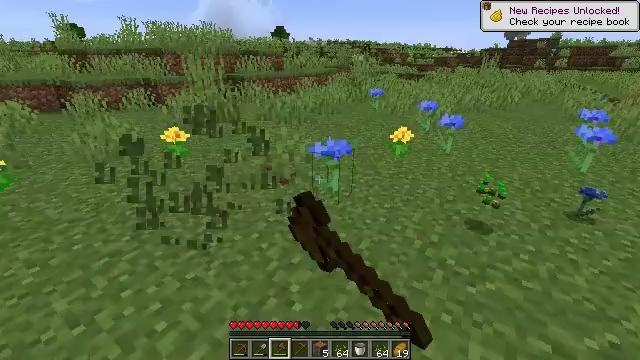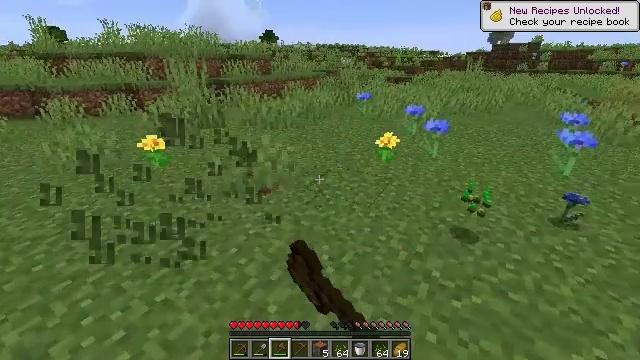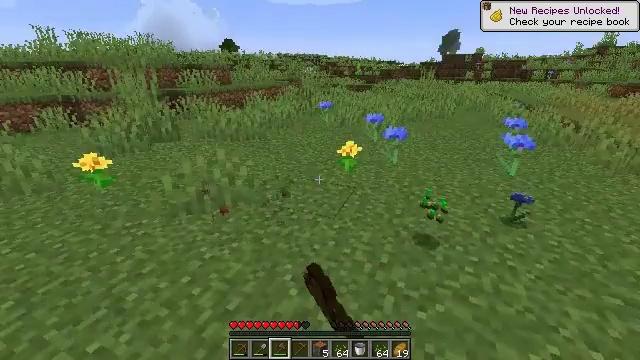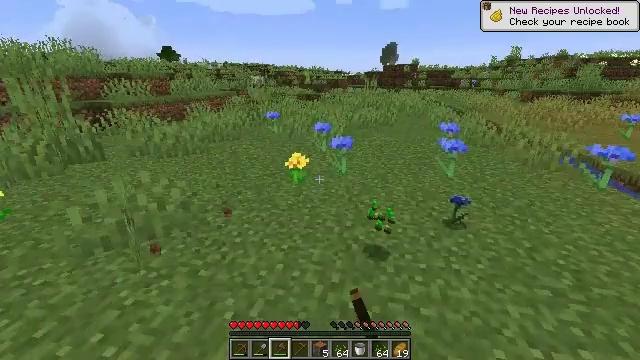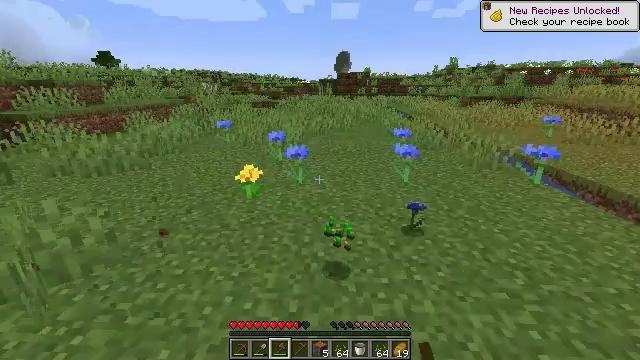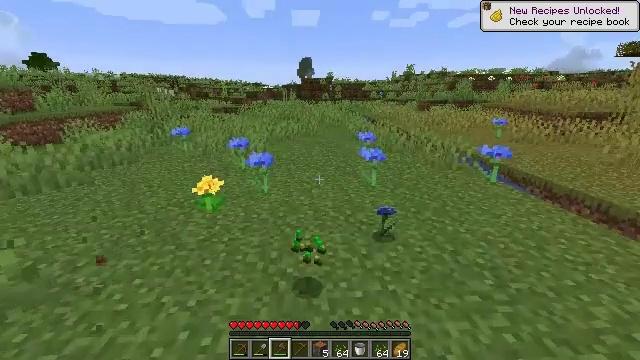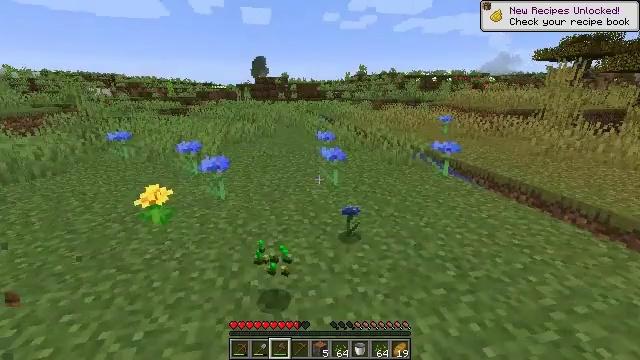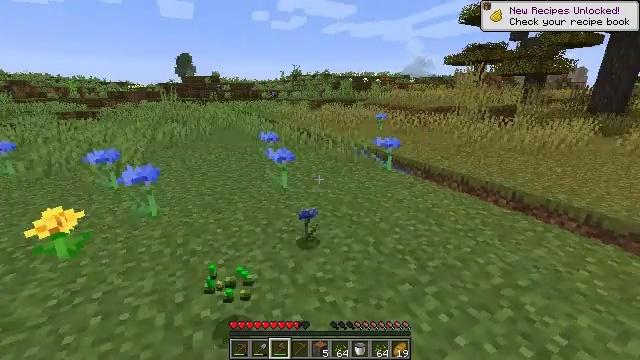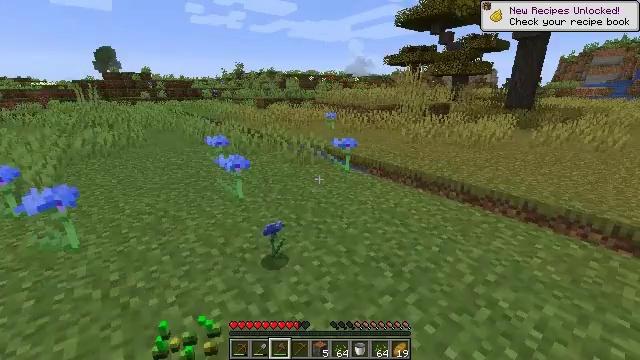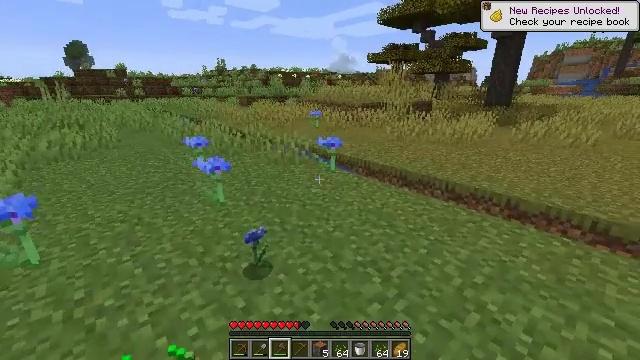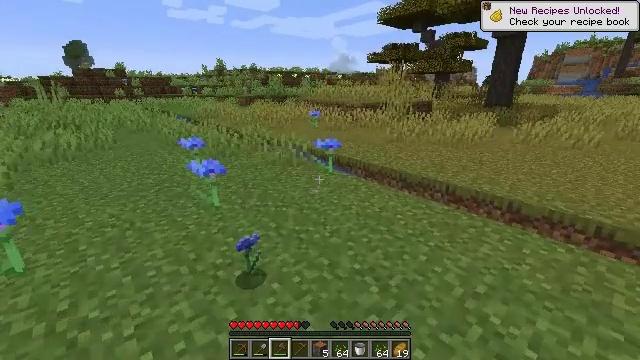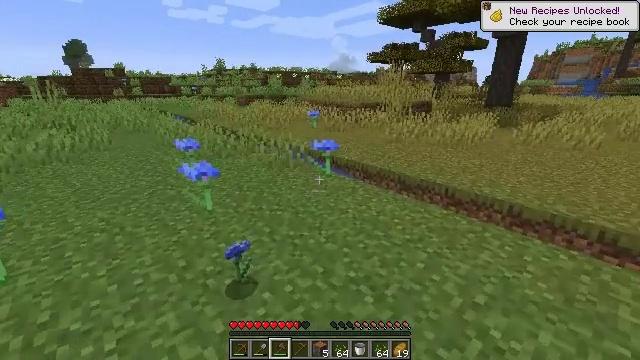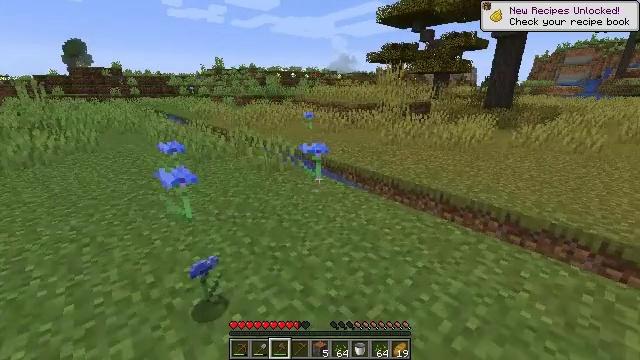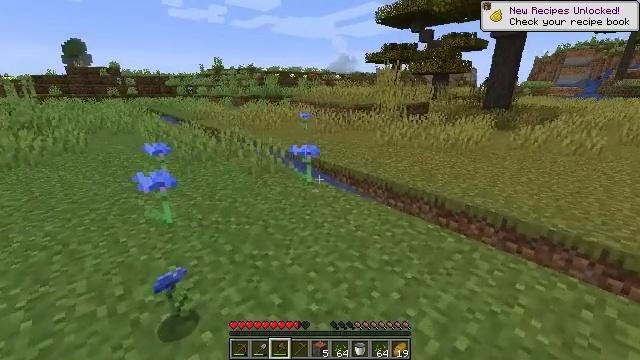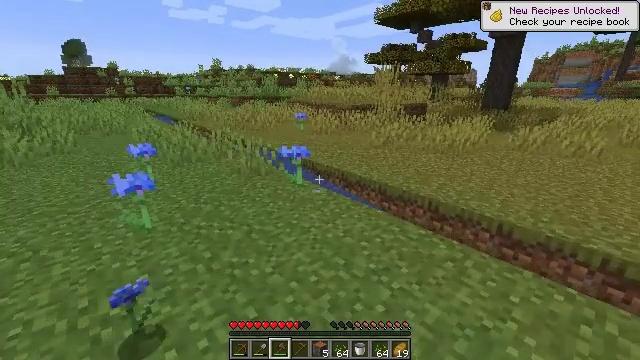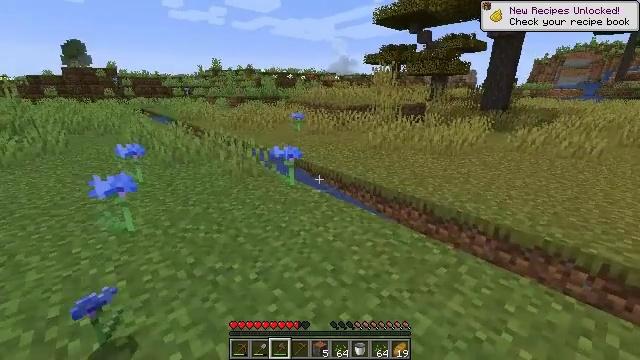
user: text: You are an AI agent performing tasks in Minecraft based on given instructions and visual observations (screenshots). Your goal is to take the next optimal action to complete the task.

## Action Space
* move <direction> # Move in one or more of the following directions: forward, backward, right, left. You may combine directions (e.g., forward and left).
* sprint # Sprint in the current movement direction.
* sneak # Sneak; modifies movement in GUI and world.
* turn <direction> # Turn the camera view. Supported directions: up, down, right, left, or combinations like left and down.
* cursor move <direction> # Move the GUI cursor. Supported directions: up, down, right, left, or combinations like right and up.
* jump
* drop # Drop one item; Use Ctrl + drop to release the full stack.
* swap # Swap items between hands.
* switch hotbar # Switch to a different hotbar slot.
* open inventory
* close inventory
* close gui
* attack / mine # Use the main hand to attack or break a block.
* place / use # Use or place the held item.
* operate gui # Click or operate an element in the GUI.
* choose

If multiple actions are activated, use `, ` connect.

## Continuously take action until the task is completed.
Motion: motion action
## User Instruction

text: Break the cornflower to collect it.
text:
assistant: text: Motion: move forward and move right, turn right, attack / mine
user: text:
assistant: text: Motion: move forward and move right, turn right and up, attack / mine
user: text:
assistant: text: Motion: move forward and move right, turn right and up, attack / mine
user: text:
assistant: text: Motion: move forward, turn right and up, attack / mine
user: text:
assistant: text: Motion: move forward, turn right, attack / mine
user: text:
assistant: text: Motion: move forward and move left, turn right, attack / mine
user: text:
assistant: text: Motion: move forward and move left, turn right, attack / mine
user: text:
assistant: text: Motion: move forward and move left, turn right, attack / mine
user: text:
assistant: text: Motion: move forward and move right, turn right, attack / mine
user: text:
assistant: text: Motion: move forward and move right, attack / mine
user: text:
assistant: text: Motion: move forward and move right, attack / mine
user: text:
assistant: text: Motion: move forward and move right, attack / mine
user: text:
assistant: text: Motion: move forward and move right, attack / mine
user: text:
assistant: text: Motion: move forward and move right, attack / mine
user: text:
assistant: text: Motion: move forward and move right, attack / mine
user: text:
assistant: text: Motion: move forward and move right, attack / mine
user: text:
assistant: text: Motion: move forward and move right, attack / mine
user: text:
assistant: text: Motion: move forward and move right, turn left, attack / mine
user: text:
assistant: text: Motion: move forward, turn left, attack / mine
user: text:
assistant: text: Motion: move forward, turn left, attack / mine
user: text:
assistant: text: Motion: move forward and move left, turn left, attack / mine
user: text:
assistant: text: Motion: move forward and move left, turn left, attack / mine
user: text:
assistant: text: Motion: move forward and move left, turn left, attack / mine
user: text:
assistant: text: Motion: move forward and move left, turn left, attack / mine
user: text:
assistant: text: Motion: attack / mine